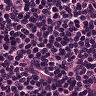
Metastatic tissue present: no